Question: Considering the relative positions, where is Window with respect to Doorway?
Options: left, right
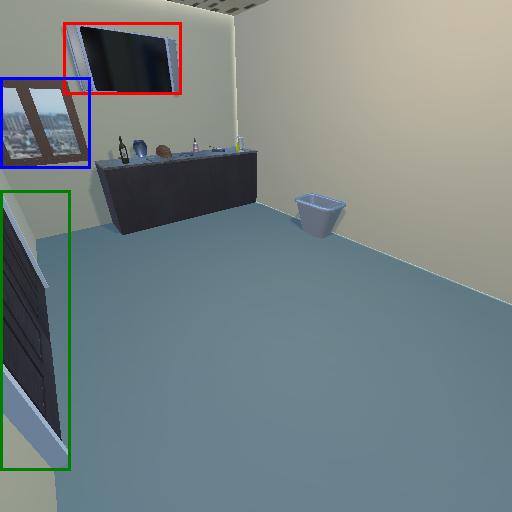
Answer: left